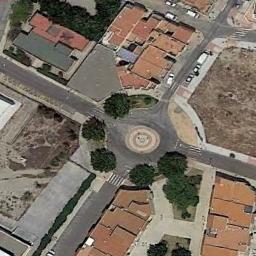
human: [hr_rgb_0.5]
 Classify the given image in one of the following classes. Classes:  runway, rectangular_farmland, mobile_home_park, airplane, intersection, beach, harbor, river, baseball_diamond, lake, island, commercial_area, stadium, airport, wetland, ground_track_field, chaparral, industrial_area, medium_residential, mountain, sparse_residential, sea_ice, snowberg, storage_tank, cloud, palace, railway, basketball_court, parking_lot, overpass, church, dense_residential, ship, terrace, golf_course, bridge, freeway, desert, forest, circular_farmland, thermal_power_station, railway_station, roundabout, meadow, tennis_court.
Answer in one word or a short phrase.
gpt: roundabout